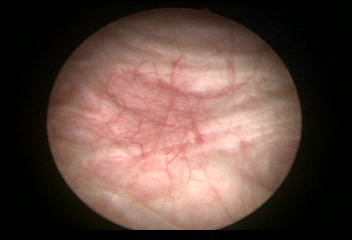
Modality: WLC
Class: Normal mucosa
Bladder cancer association: No